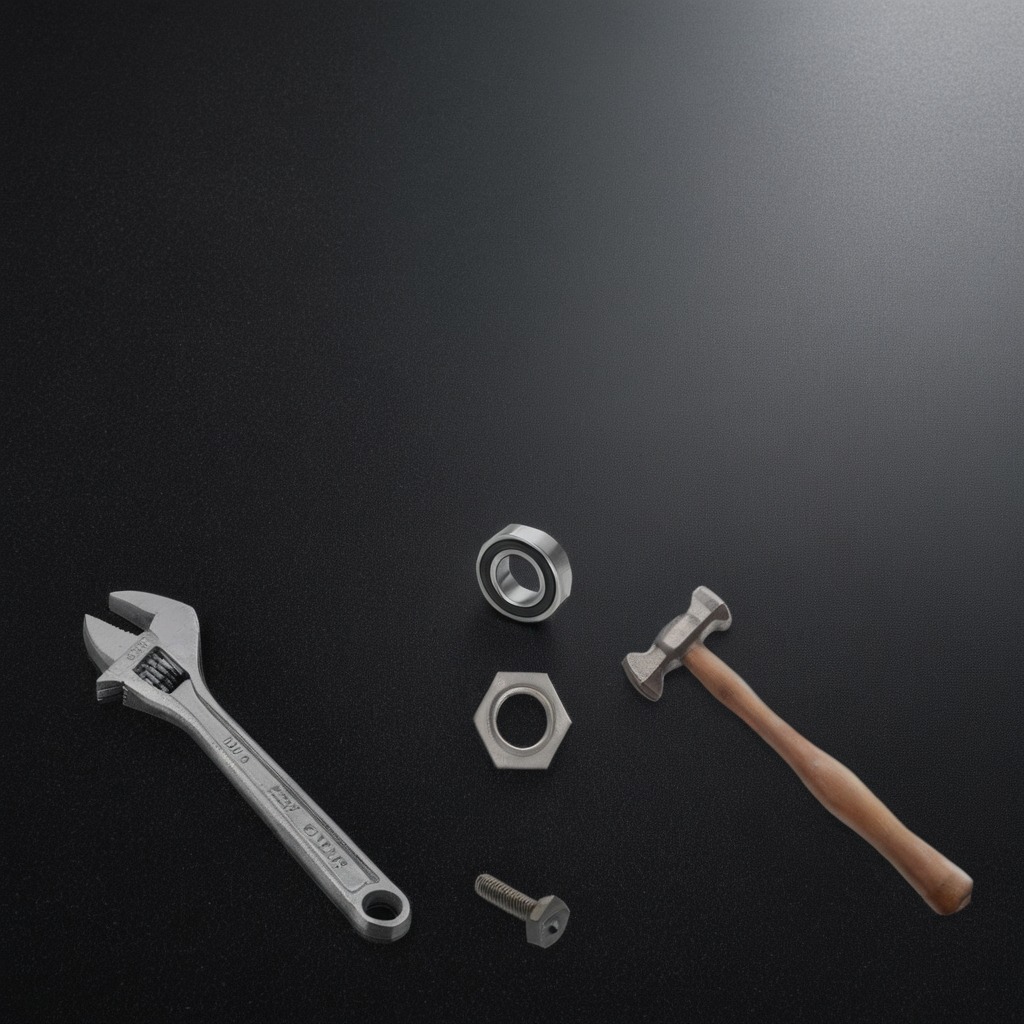
A ball bearing, a hammer, a machine screw, a nut, and a wrench are lying on the granite tabletop.